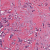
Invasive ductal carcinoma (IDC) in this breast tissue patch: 1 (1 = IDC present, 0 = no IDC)